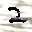
Label: 2